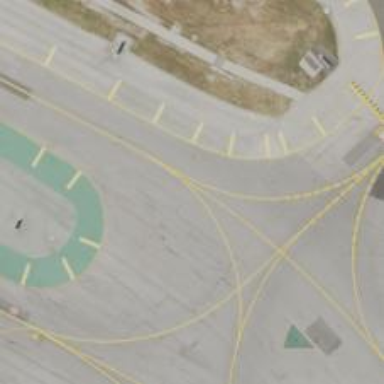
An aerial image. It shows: Asphalt taxiway at the airport.